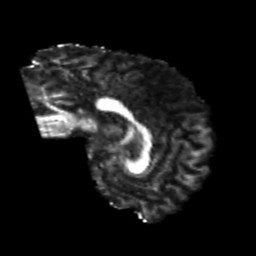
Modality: FA
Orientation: sagittal
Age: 22
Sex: male
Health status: healthy
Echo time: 0.074 s